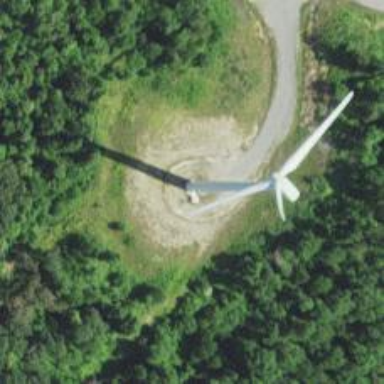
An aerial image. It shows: Wind generator powered by horizontal-axis wind turbine.